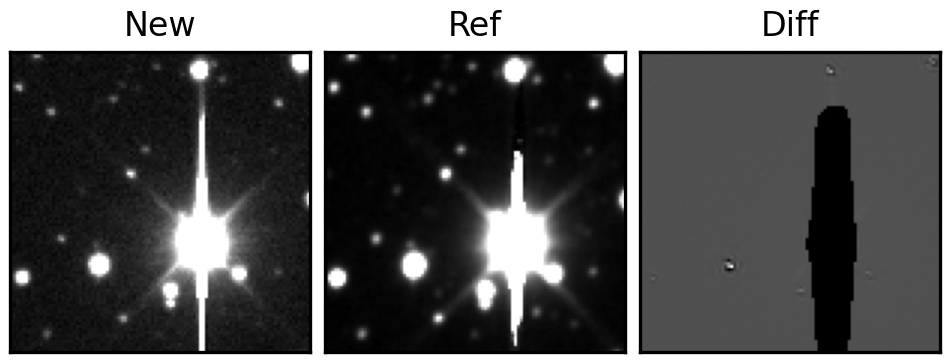
Label: bogus